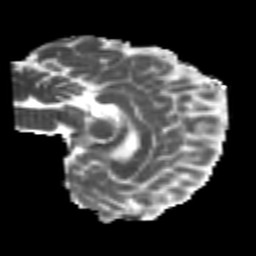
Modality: MD
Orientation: sagittal
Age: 26
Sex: female
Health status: healthy
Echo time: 0.074 s